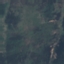
Land use / land cover class: HerbaceousVegetation